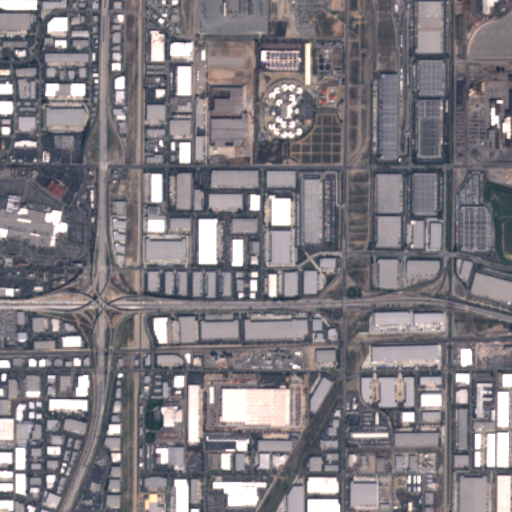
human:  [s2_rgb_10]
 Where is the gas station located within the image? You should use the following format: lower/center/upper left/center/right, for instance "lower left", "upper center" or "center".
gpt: The gas station is located in the center left of the image.
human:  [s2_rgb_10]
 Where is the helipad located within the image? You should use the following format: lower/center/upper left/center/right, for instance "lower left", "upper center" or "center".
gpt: The helipad is located in the upper center of the image.
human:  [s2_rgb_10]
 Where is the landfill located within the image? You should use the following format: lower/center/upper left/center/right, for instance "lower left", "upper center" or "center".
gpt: The landfill is located in the center right of the image.
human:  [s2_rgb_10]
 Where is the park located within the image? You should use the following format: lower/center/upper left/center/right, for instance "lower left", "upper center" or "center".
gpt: The park is located in the upper center of the image.
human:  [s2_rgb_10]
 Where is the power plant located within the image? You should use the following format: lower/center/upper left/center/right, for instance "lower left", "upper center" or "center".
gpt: The power plant is located in the upper right of the image.
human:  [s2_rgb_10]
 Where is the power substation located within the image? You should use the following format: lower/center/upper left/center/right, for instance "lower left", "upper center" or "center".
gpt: The power substation is located in the upper center of the image.
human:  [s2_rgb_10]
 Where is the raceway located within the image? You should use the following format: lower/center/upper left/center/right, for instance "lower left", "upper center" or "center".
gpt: The raceway is located in the center of the image.
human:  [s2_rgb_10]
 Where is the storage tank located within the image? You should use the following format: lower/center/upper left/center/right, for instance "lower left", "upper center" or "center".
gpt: The storage tank is located in the upper right of the image.
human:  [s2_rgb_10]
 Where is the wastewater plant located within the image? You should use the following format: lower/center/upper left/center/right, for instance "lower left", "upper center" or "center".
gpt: The wastewater plant is located in the upper right of the image.
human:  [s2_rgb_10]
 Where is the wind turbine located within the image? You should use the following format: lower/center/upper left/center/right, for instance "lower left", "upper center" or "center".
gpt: The wind turbine is located in the upper center of the image.
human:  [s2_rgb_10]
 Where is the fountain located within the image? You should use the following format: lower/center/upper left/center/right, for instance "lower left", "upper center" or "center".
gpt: The fountain is located in the left of the image.
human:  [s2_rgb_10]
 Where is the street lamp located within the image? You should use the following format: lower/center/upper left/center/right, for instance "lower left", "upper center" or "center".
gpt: The street lamp is located in the upper left of the image.
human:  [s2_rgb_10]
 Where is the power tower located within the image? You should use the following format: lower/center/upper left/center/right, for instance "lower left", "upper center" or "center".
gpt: There is no power tower in the image.